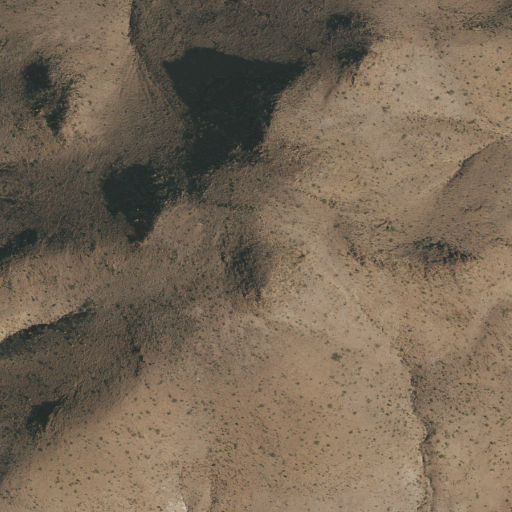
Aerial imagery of mountain in Texas named High Lonesome Peak containing only shrub